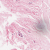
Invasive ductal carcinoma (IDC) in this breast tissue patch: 0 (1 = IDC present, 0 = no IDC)